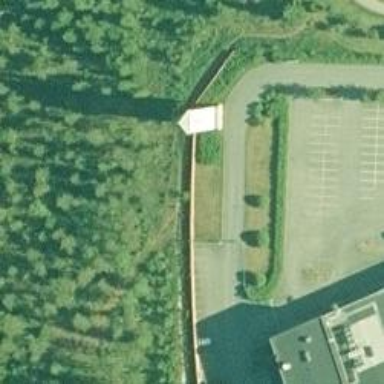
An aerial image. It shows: Path.